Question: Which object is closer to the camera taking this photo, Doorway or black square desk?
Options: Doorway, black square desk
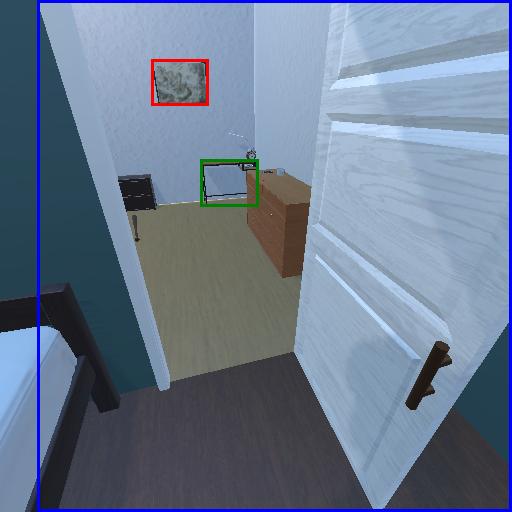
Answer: Doorway